Question: I'm having trouble encrypting the database password in 'hibernate.cfg.xml'
This is my property file.
'''
<!-- Database connection settings -->
<property name="connection.driver_class">com.microsoft.sqlserver.jdbc.SQLServerDriver</property>
<property name="connection.url">jdbc:sqlserver://localhost:1433;databaseName=TEST;</property>
<property name="connection.username">sa</property>
<!-- Encryption -->
<property name="connection.password">ENC(vMO/j5jfpaU2cUhPVoOk5Q==)</property>
<property name="connection.provider_class">org.jasypt.hibernate4.connectionprovider.EncryptedPasswordDriverManagerConnectionProvider</property>
<property name="connection.encryptor_registered_name">hibernateEncryptor</property>
'''
Then in the 'HiberanteUtil.java' I have this
'''
// Builds session factory.
private static SessionFactory configureSessionFactory()
throws HibernateException {
Configuration configuration = new Configuration().configure();
StandardPBEStringEncryptor encryptor =
new StandardPBEStringEncryptor();
encryptor.setPassword("pass");
HibernatePBEEncryptorRegistry registry =
HibernatePBEEncryptorRegistry.getInstance();
registry.registerPBEStringEncryptor("hibernateEncryptor", encryptor);
ServiceRegistry serviceRegistry = new ServiceRegistryBuilder()
.applySettings(configuration.getProperties()).buildServiceRegistry();
return configuration.buildSessionFactory(serviceRegistry);
}
'''
I've created the encrypted password with 'encrypt.bat'.
Then the error i have is
> com.microsoft.sqlserver.jdbc.SQLServerException: Login failed for user
'sa'. ClientConnectionId:8033573f-5f52-4fe9-a728-fbe4f57d89c4
If I remove this part
'''
StandardPBEStringEncryptor encryptor =
new StandardPBEStringEncryptor();
encryptor.setPassword("someKey");
HibernatePBEEncryptorRegistry registry =
HibernatePBEEncryptorRegistry.getInstance();
registry.registerPBEStringEncryptor(
"hibernateEncryptor", encryptor);
'''
I have the same error, so I think it doesn't register but I have no idea how to do it.
This is how i encrypt

The only thing i can made to get it work is something like this, but is not the way i think.
'''
StandardPBEStringEncryptor encryptor =
new StandardPBEStringEncryptor();
encryptor.setPassword("somePass");
encryptor.setAlgorithm("PBEWITHMD5ANDDES");
String pass=encryptor.decrypt("HhpmA/XmJoLro8TYYu4YyA==");
HibernatePBEEncryptorRegistry registry =
HibernatePBEEncryptorRegistry.getInstance();
registry.registerPBEStringEncryptor(
"hibernateEncryptor", encryptor);
Configuration configuration = new Configuration().configure()
.setProperty("hibernate.connection.encryptor_registered_name","hibernateEncryptor")
.setProperty("hibernate.connection.password",pass);
'''
So i think the problem is with the '"hibernateEncryptor"', i think i need to register
'''
<typedef name="encryptedString" class="org.jasypt.hibernate4.type.EncryptedStringType">
<param name="encryptorRegisteredName">hibernateEncryptor</param>
<typedef>
'''
But when i put it in 'hibernate.cfg.xml' says invalid mapping, so i add it to a class with annotation but nothing happen cause i think this is read after database connection that is what i want to encrypt. :(
'''
@TypeDef(name="encryptedString",typeClass=org.jasypt.hibernate4.type.EncryptedStringType.class,
parameters= {@Parameter(name="encryptorRegisteredName",value="hibernateEncryptor")})
'''
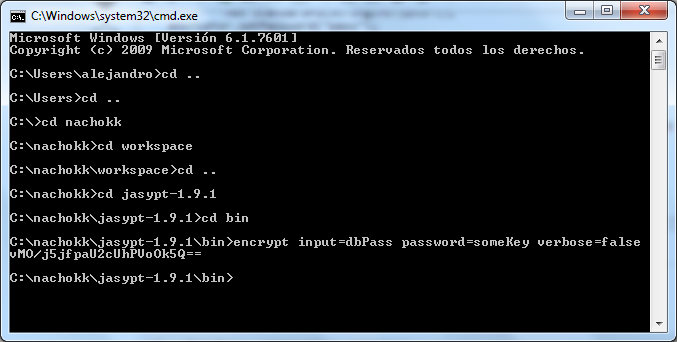
Answer: This is not the proper way to do it but solves.
'''
StandardPBEStringEncryptor encryptor =new StandardPBEStringEncryptor();
encryptor.setPassword("somePass");
encryptor.setAlgorithm("PBEWITHMD5ANDDES");
Configuration configuration = new Configuration().configure();
String pass=encryptor.decrypt(configuration.getProperty("hibernate.connection.password"));
configuration.setProperty("hibernate.connection.password",pass);
'''
And in 'hibernate.cfg'
'''
<property name="connection.username">sa</property>
<property name="connection.password">Nzuyhu5PJJwsVH3mdw==</property>
'''